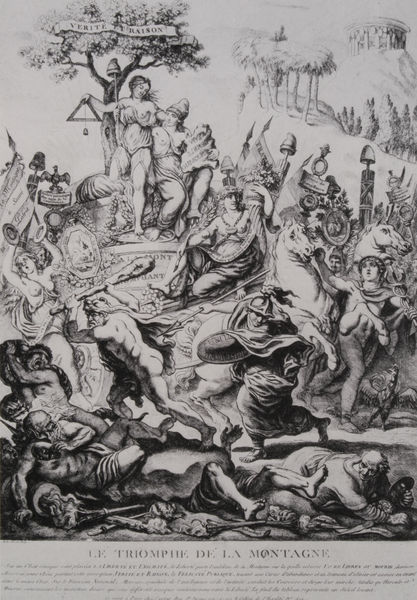
Titel: Sieg der Bergpartei über die Girondisten
Künstler: Pierre Lélu
Standort: Paris
Institution: Bibliothèque Nationale.
Schlagwörter: adler, akt, baum, berg, blätter, fuß, gemälde, gruppe, kampf, kopf, kämpfer, körper, laub, mann, nackt, schatten, weiß, akte, bäume, dreieck, frauen, menschen, brust, frankreich, frau, grau, hut, licht, männer, rücken, schwarz, skizze, szene, zeichnung, menge, bart, mütze, arme, barock, mensch, schädel, sockel, tod, tot, vollbart, hügel, gewand, gewänder, wald, pferd, pferde, reiter, chaos, beine, fell, füße, schrift, liegen, italien, gebirge, grafik, graphik, figuren, französisch, banner, krieg, schlacht, untergang, wild, crowd, fight, lanze, men, people, soldier, soldiers, white, women, arm, black, dress, france, gray, old, painting, woman, muskeln, inschrift, picture, palm, entblößt, flucht, leiber, schild, antike, becken, druck, lithographie, schwarz-weiß, schraffur, radierung, stich, illustration, knüppel, schilder, schwert, schwerter, text, tote, dynamik, getümmel, helm, allegorie, mythologie, kämpfen, rüstung, sieg, sterbende, triomphe, triumph, gerechtigkeit, helme, baumgruppe, leib, glocke, götter, muskel, schmerz, angel, angels, cloud, clouds, fighting, horses, man, naked, nude, rape, tree, stark, building, hill, hills, mountain, nature, tower, trees, death, palmen, helmet, tempel, rundtempel, speere, tholos, view, drawing, kupferstich, black and white, look, animals, etching, graphic, sketch, herkules, keule, schlagen, schrei, battle, eagle, french, old man, triumphzug, writing, fall, freiheitsmütze, photo, dead, legende, athena, montagne, love, perde, outside, standarte, justitia, newspaper, music, pose, wahrheit, inschriften, pantheon, plan, temple, löwenfell, place, art, butt, engraving, zirkel, animal, legs, war, prügel, lot, horse, dreicke, god, shield, siegeszug, gefallener, hoof, freimaurer, reichsadler, humans, tan, feldzeichen, palm tree, liktorenbündel, body, metaphor, lay, scared, kill, bodies, triangel, sereindruck, verite, slaughter, grafie, words, fear, pain, triangle, historic, suffering, club, spear, bell, relax, freedom, ride, victory, muses, running, warriors, power, stab, sick, raison, bergpartei, troimphe, attack, truth, ss, motto, destruction, speer, inschriftrolle, wounded, old fashioned, symbols, druck#, beating, schilkd, gestürzte, boobs, tits, title, scream, word, conquest, shild, le, französishc, le tromphe de la montagne, le triomphe de la montagne, le tiomphe da la montagne, le triomphe da la montagne, wor, et, damned, mont, la, de, reason, fremch, revolutiom, verite et raison, wordrs, triabgle, schrift+verite, equilibrium, fught